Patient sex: M
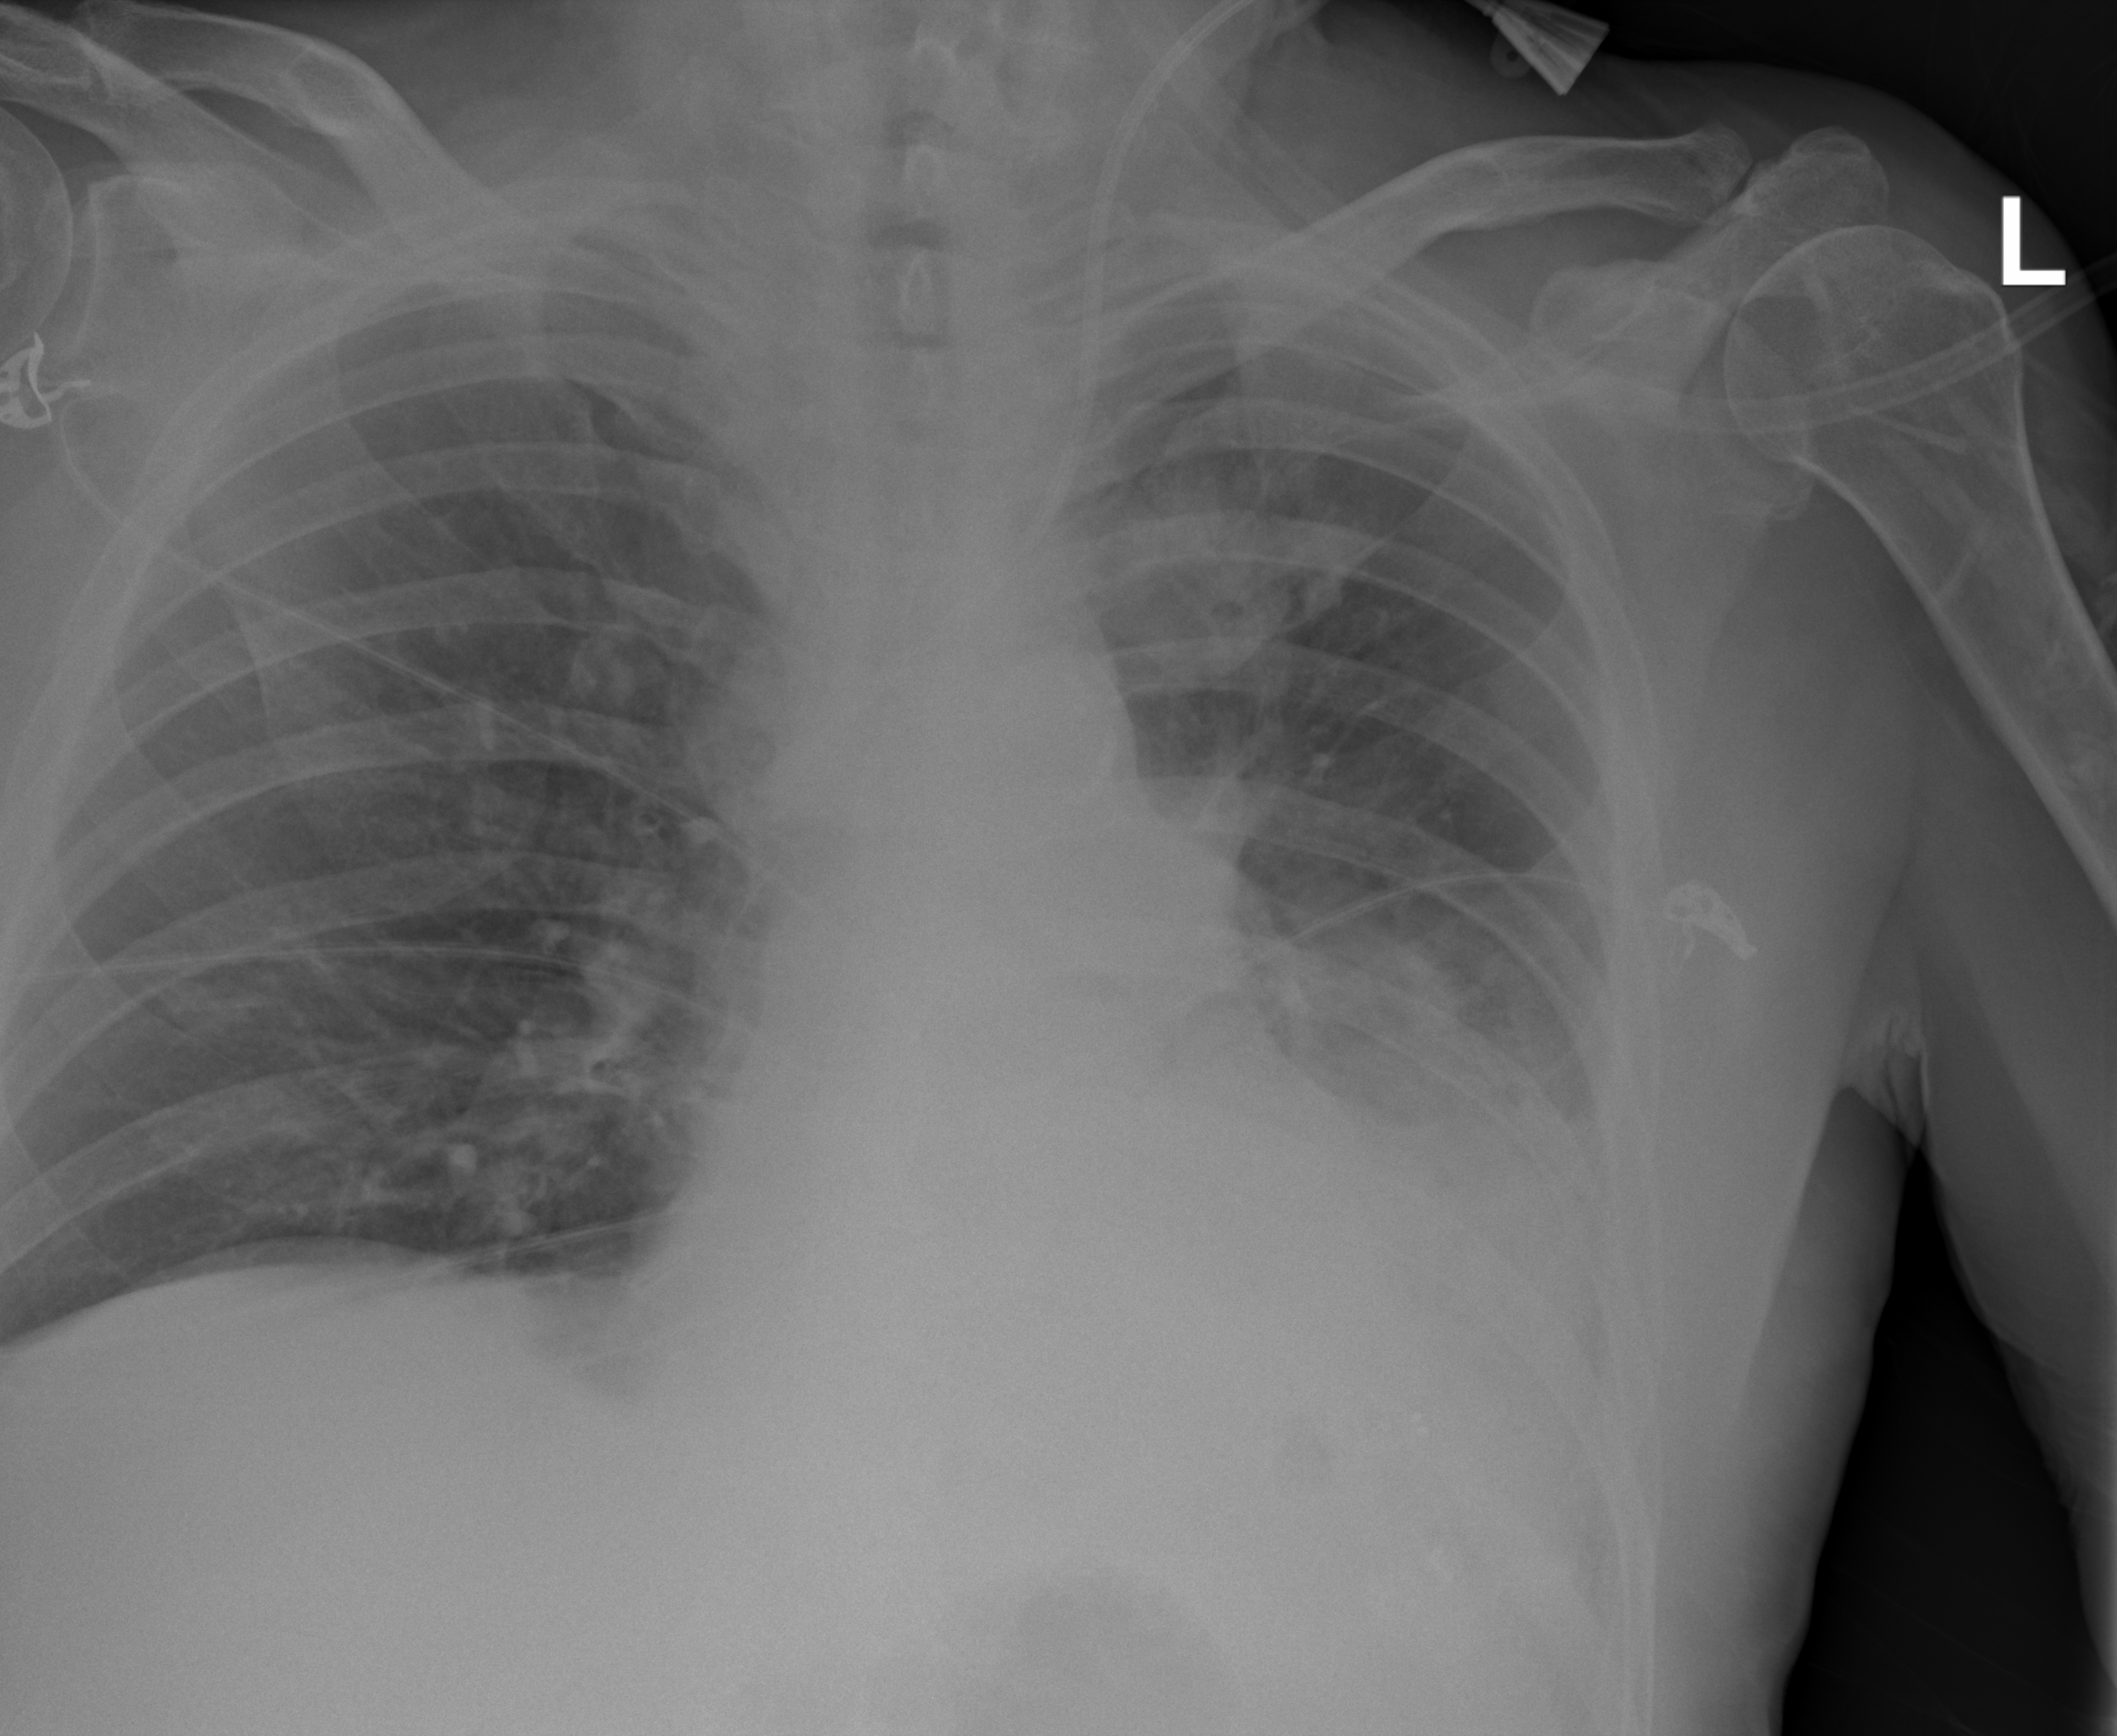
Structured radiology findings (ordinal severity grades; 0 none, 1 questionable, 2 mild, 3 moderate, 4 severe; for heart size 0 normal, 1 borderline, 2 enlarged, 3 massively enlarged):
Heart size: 2
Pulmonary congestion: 0
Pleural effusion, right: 0
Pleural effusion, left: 3
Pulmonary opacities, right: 0
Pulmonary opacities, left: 3
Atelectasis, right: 0
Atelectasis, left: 3